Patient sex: M
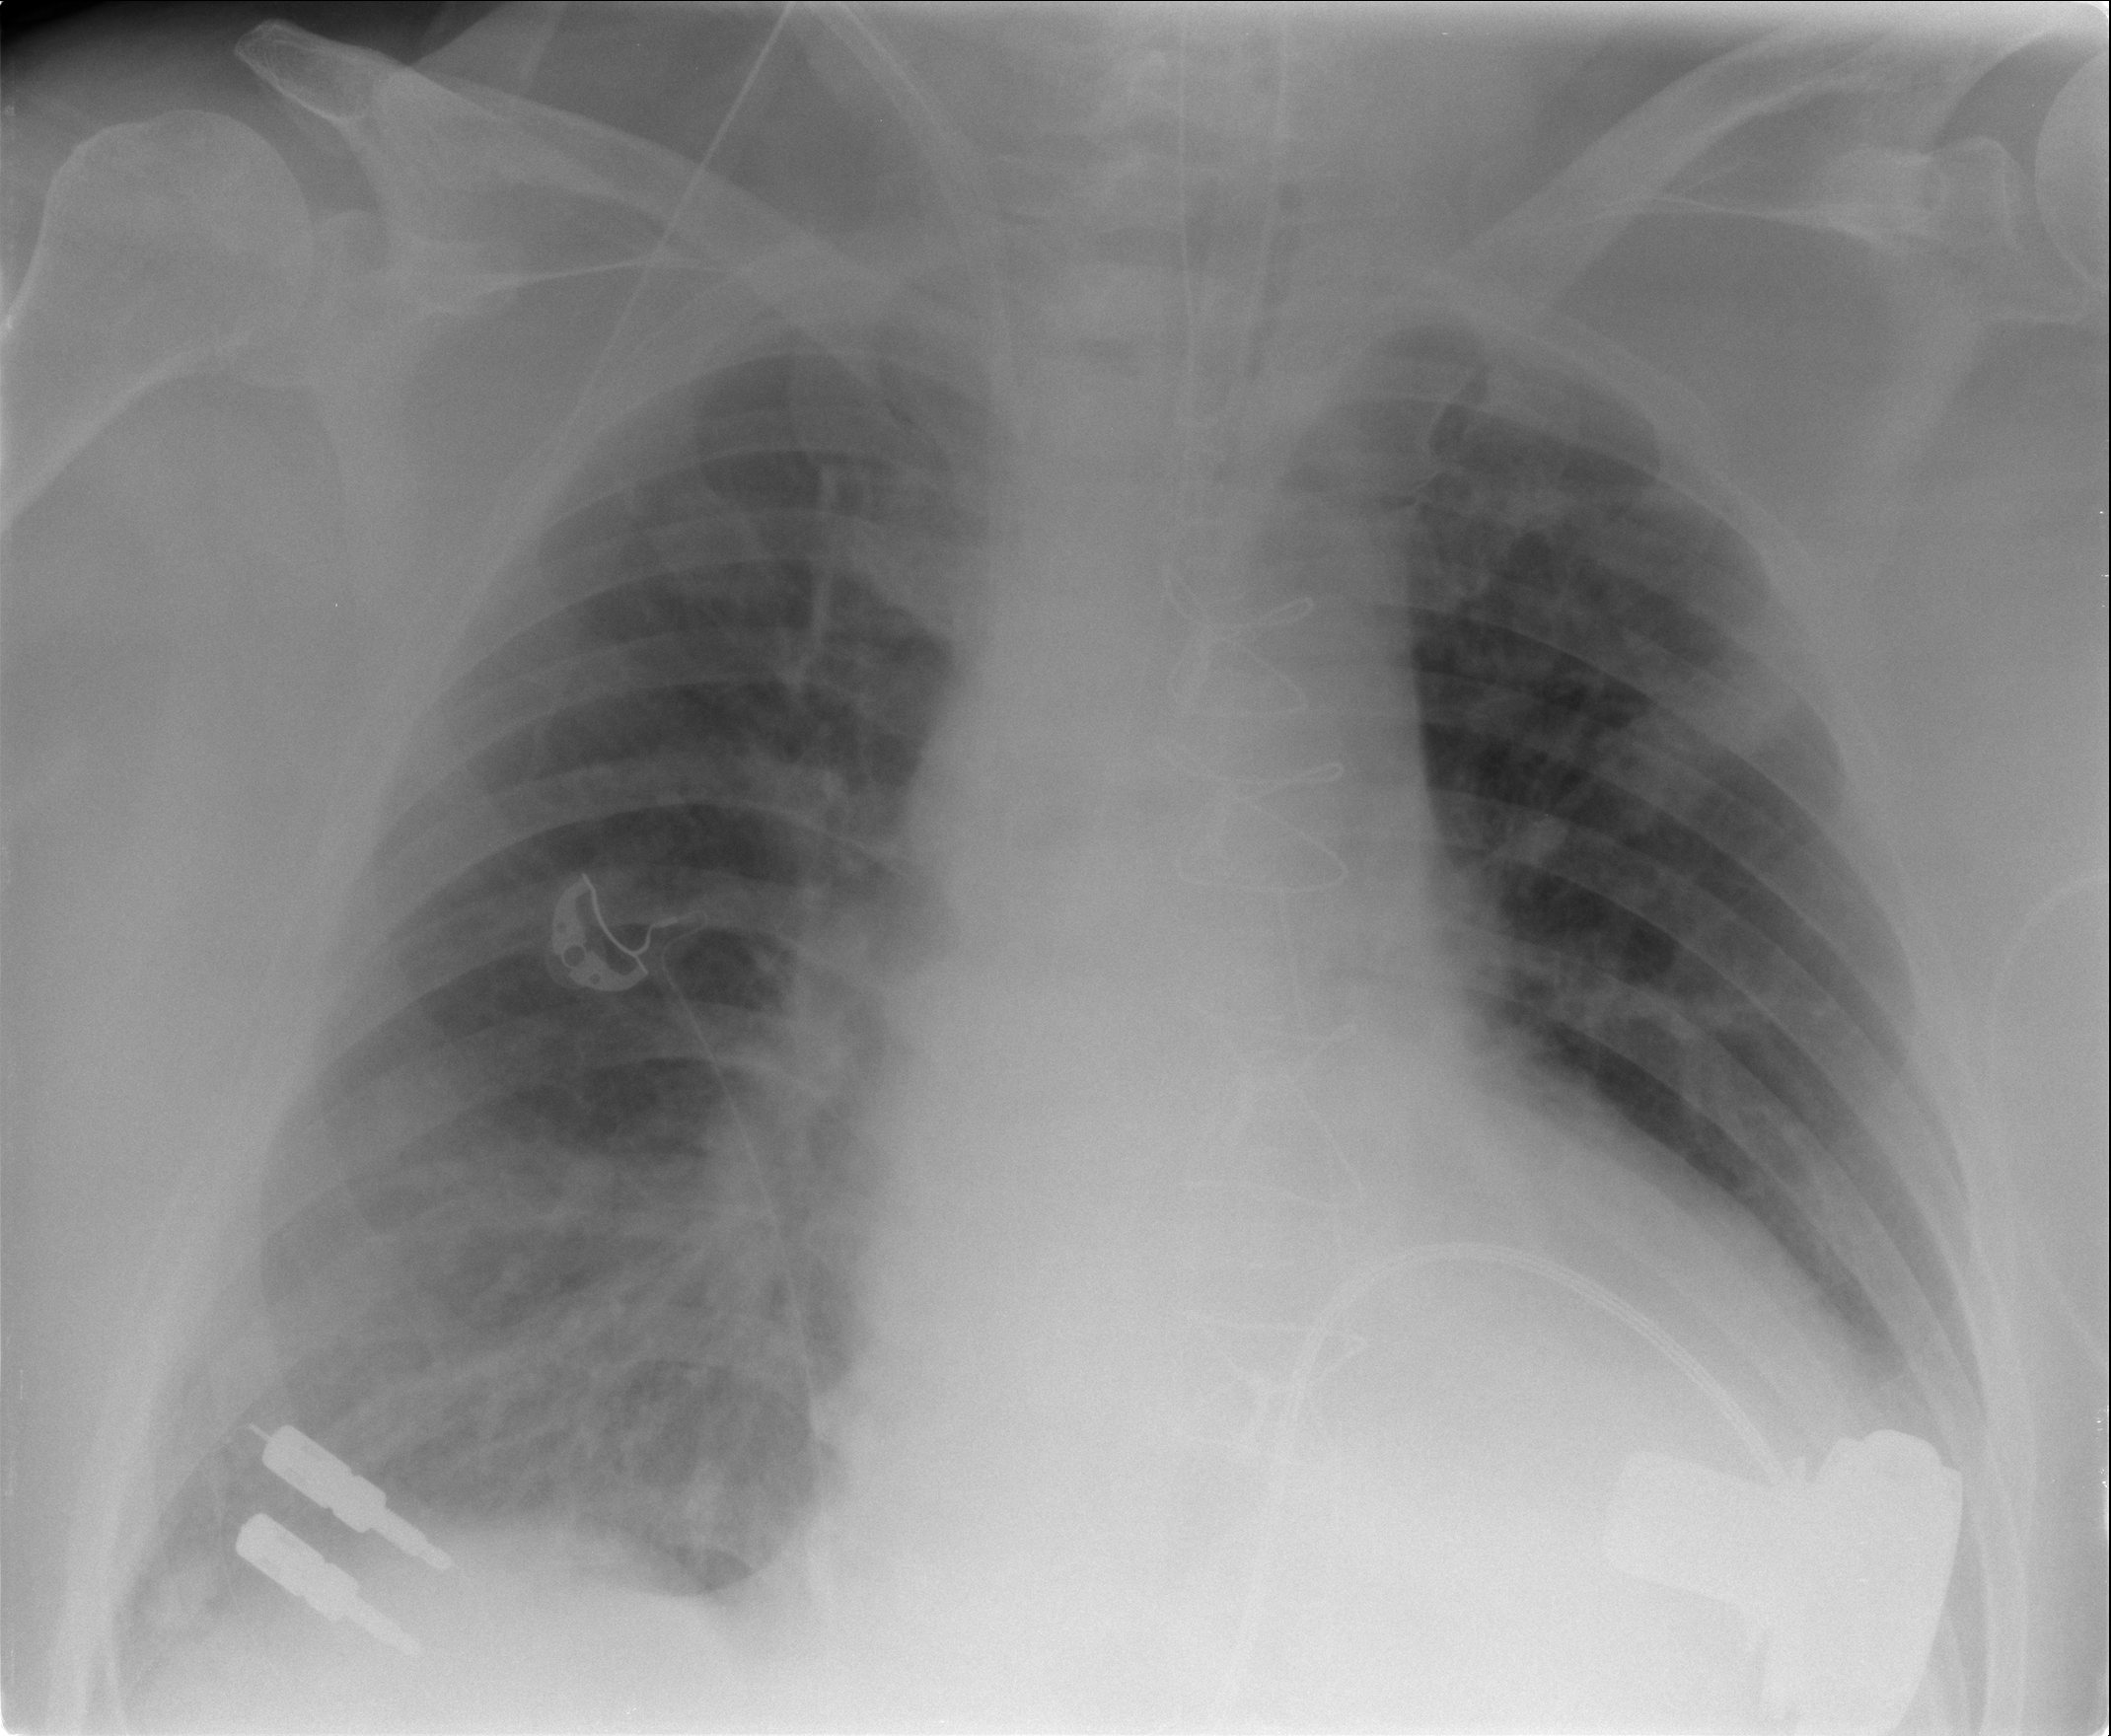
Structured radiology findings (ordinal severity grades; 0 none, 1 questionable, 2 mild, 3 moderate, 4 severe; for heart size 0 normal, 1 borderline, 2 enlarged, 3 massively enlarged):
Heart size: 3
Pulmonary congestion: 3
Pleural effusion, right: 0
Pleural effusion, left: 2
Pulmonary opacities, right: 2
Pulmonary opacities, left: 0
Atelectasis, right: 2
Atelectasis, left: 2